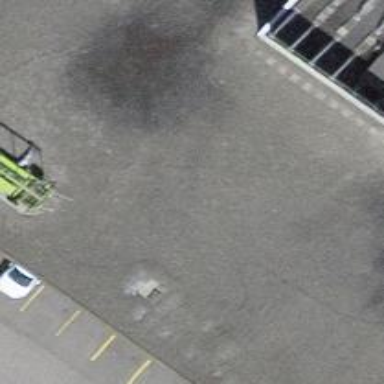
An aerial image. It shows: Car repair shop.